Question: Here is my code:
'''
set.seed(0)
practice<-matrix(c(c("class1","class2","class3","class4","class5","class6"),sample(1:100,30)),ncol=6)
colnames(practice)<-c("classes","Strongly_Agree","Somewhat_Agree","Somewhat_Disagree",
"Strongly_Disagree","No_Idea")
data<-as.data.frame(practice)
require(ggplot2)
require(reshape2)
new_data<-melt(data,id.vars=c("classes"))
graph<-ggplot(new_data,aes(x = variable, y=..density..,fill=variable))
graph<-graph+facet_wrap(~classes,scales = "free_y")
graph+geom_histogram()
'''

Everything looks right except that I wonder why the histograms have the same length. What I want is to show the percentage of students with different opinions in the six classes (x-axis:strongly agree, somewhat agree....,y-axis:the percentage of different groups of people). What else I need to add for the code? scale?
Thank you so much!
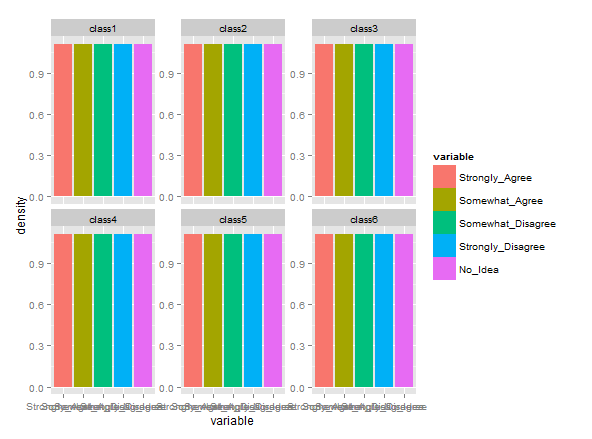
Answer: It is not related to the question, but it is good to know: matrices and vectors can only have one type of values. You tried to create your sample matrix with characters and numbers. I will try to follow your steps but correct one or two here:
'''
set.seed(0)
# lets create values only (we will add names later in a data frame)
practice <- matrix(sample(1:100, 30), ncol = 5)
data <- as.data.frame(practice)
data <- cbind( classes = sprintf("class%d", 1:6), data)
names(data) <- c("classes", "Strongly_Agree", "Somewhat_Agree", "Somewhat_Disagree", "Strongly_Disagree","No_Idea")
'''
Now you can calculate percentages (divide every row with row sum; the [,-1]
is here for omitting the first column - that doesn't hold the numbers):
'''
data[,-1] <- data[,-1] / rowSums(data[,-1])
'''
Here I didn't change anything:
'''
require(reshape2)
new_data <- melt(data, id.vars = c("classes"))
'''
In the ggplot part you can use 'value' column from your new_data and ordinary 'geom_bar' (as we already calculated the values):
'''
require(ggplot2)
graph <- ggplot(new_data, aes(x = variable, y = value, fill = variable))
graph <- graph + facet_wrap(~classes, scales = "free_y")
graph + geom_bar(stat = "identity")
'''